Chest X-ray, PA view. Patient: 57 years old, sex M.
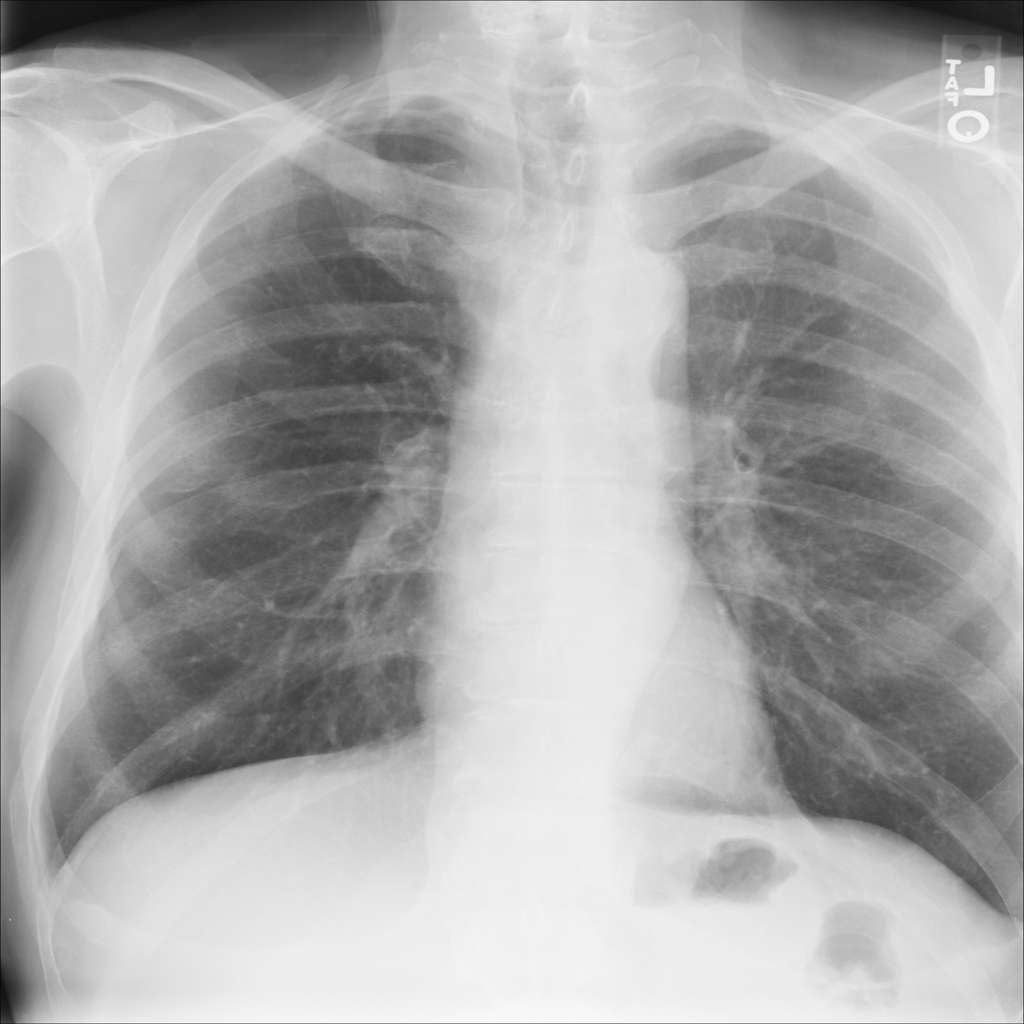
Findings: No Finding